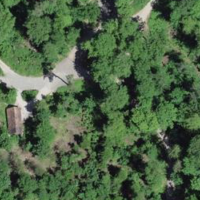
EUNIS habitat code: 41
Species observed at this site:
Truncatellina cylindrica
Aegopinella nitens
Orcula dolium
Aegopinella pura
Vallonia costata
Cecilioides acicula
Chondrina avenacea
Merdigera obscura
Punctum pygmaeum
Trochulus hispidus
Helicigona lapicida
Helicella itala
Vertigo pusilla
Melittis melissophyllum
Isognomostoma isognomostomos
Clausilia rugosa
Cochlostoma septemspirale
Cochlodina laminata
Abida secale
Pupilla triplicata
Zebrina detrita
Helicodonta obvoluta
Oxychilus navarricus
Pyramidula pusilla
Ena montana